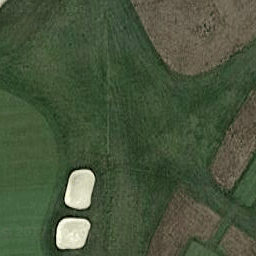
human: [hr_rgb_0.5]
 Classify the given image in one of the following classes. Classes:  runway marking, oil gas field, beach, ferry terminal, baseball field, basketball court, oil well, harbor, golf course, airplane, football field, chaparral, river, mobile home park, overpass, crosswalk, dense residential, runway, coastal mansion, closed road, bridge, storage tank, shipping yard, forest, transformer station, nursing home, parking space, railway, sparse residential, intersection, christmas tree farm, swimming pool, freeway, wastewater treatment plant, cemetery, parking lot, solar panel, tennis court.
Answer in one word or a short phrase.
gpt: golf course